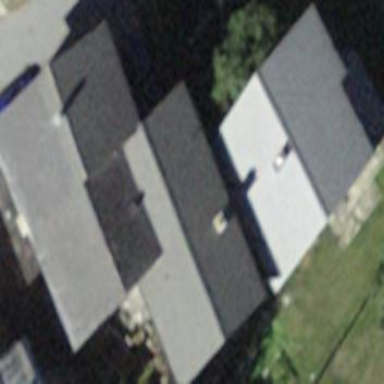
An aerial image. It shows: Simple and straightforward house.